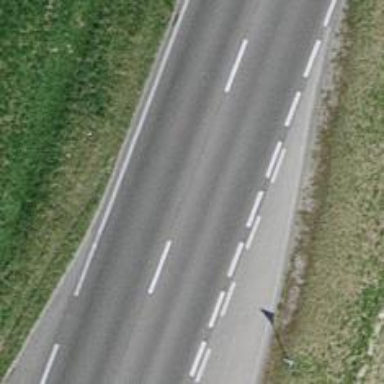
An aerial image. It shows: Asphalt road classified as primary highway.